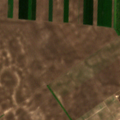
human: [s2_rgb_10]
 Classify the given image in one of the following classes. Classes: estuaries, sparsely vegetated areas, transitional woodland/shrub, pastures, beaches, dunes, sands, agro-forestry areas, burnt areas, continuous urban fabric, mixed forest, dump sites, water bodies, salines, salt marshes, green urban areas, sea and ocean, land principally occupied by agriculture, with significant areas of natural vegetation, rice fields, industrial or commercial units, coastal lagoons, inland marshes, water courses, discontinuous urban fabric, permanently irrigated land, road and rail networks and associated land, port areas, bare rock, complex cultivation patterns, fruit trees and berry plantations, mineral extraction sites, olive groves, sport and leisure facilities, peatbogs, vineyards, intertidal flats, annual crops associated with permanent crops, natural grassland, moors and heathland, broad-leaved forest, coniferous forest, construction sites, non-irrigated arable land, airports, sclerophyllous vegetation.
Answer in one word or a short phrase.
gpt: non-irrigated arable land